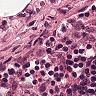
Metastatic tissue present: no